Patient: sex F, age 56
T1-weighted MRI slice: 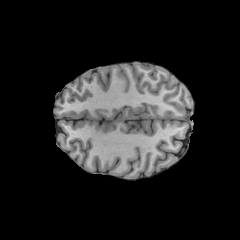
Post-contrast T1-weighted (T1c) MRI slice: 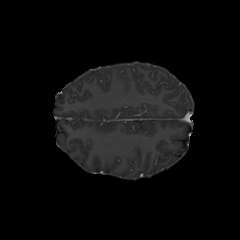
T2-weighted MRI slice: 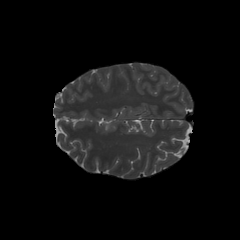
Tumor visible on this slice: no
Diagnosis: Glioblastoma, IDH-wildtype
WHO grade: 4